Question: When I am trying to logging to Oracle Sql plus by entering 'scott' as username and 'tiger' as password, it shows 'the account is locked'. How to unlock 'scott' account. The screen shot of SQL Plus CLI is given below.

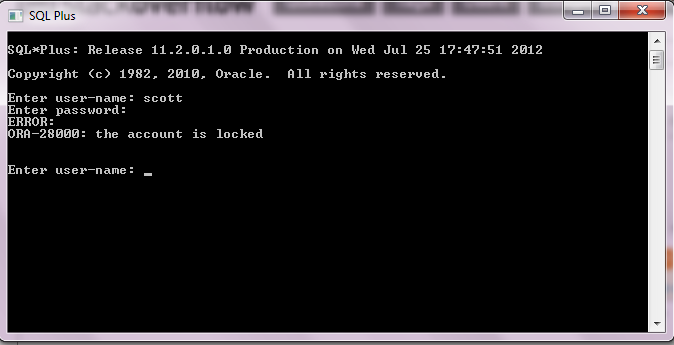
Answer: Login in to your DB with user 'SYS'
'''
SQL*Plus: Release 11.2.0.1.0 Production on Wed Jul 25 15:13:25 2012
Copyright (c) 1982, 2010, Oracle. All rights reserved.
Enter user-name: sys as sysdba
Enter password:
'''
then issue
'''
alter user scott account unlock;
'''
Then you will be able to login as scott.
'''
conn scott/tiger
'''